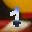
Label: 1